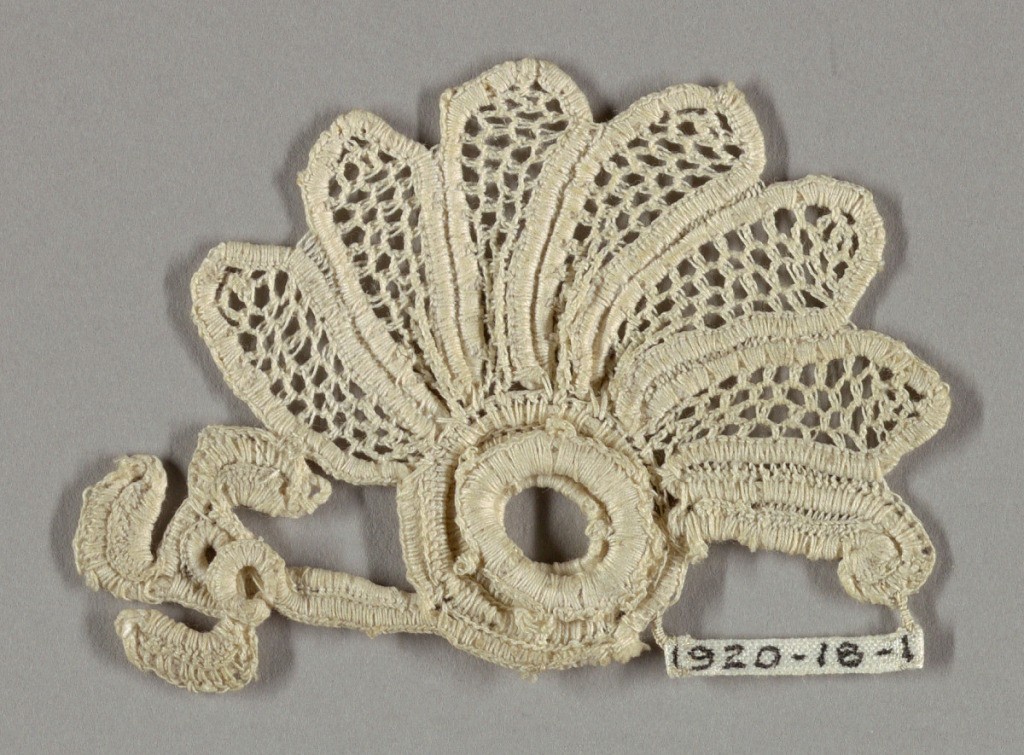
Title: Trimming ornaments
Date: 1919
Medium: linen Technique: crochet
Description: Flower and leaf ornament in a style known as "Irish lace."